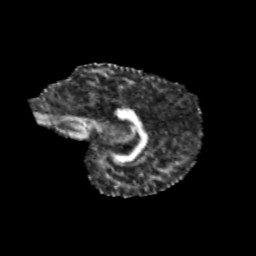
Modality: FA
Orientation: sagittal
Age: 9
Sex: male
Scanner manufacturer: siemens
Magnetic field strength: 3 T
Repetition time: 3.8 s
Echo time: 0.07 s